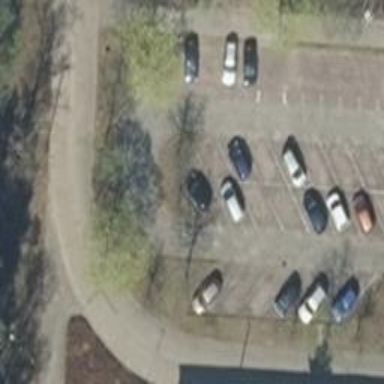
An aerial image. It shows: Parking aisle designated as service road.